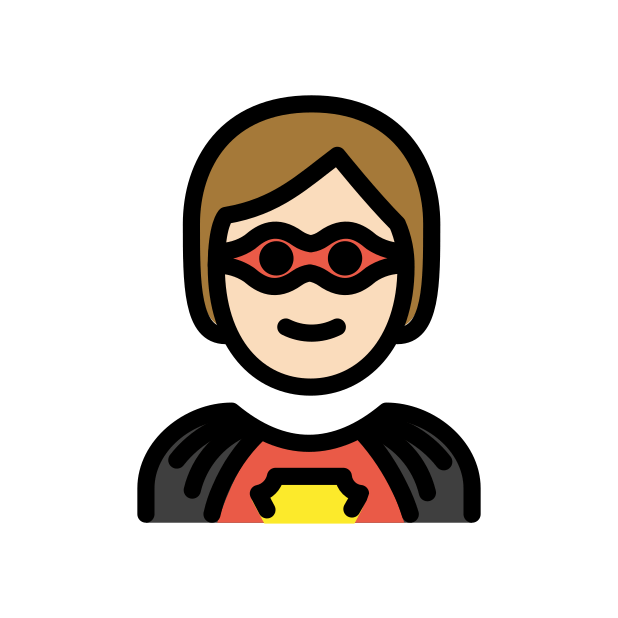
superhero: light skin tone